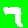
Digit: 7